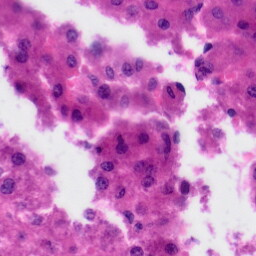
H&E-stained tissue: Liver